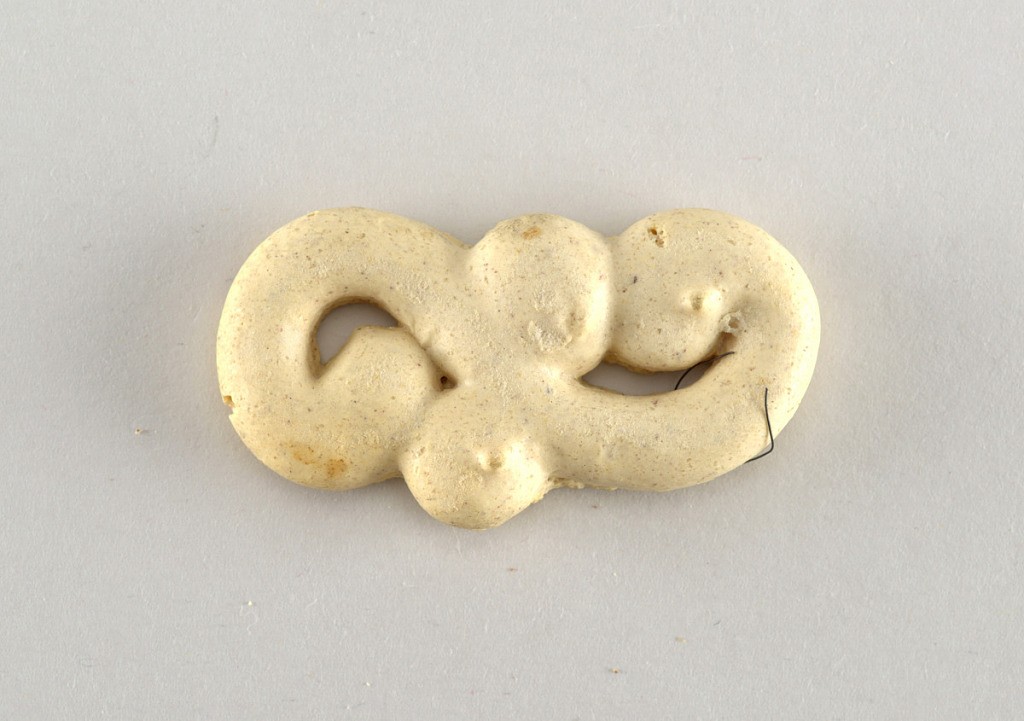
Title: Ornament, Christmas tree
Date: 1850–99
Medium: Dough
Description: S-Scroll